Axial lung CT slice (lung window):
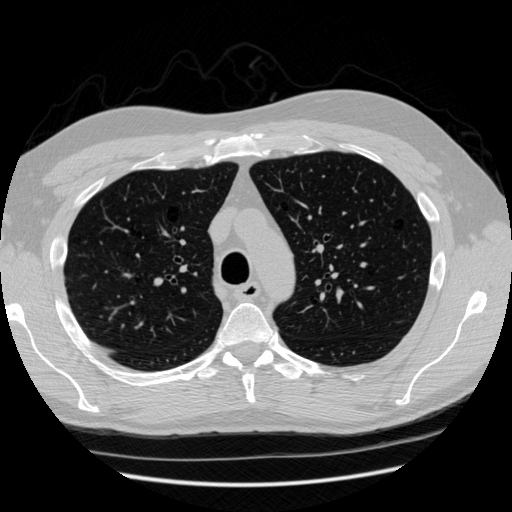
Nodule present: no